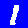
Digit: 1